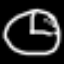
Label: clock